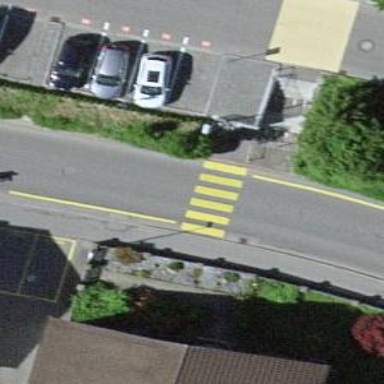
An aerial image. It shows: Uncontrolled zebra crossing on the road.